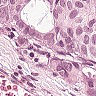
Metastatic tissue present: yes